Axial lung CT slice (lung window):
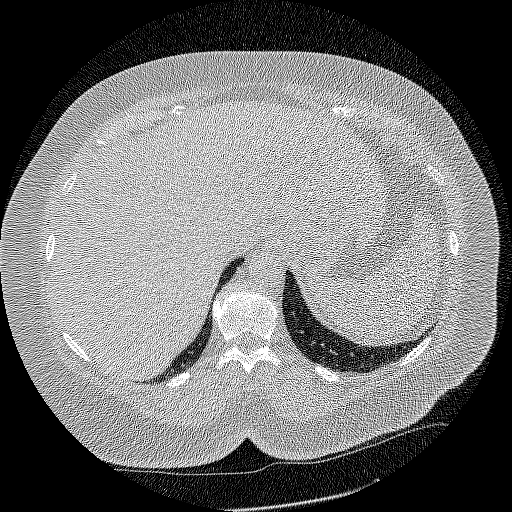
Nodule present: no